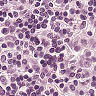
Metastatic tissue present: no